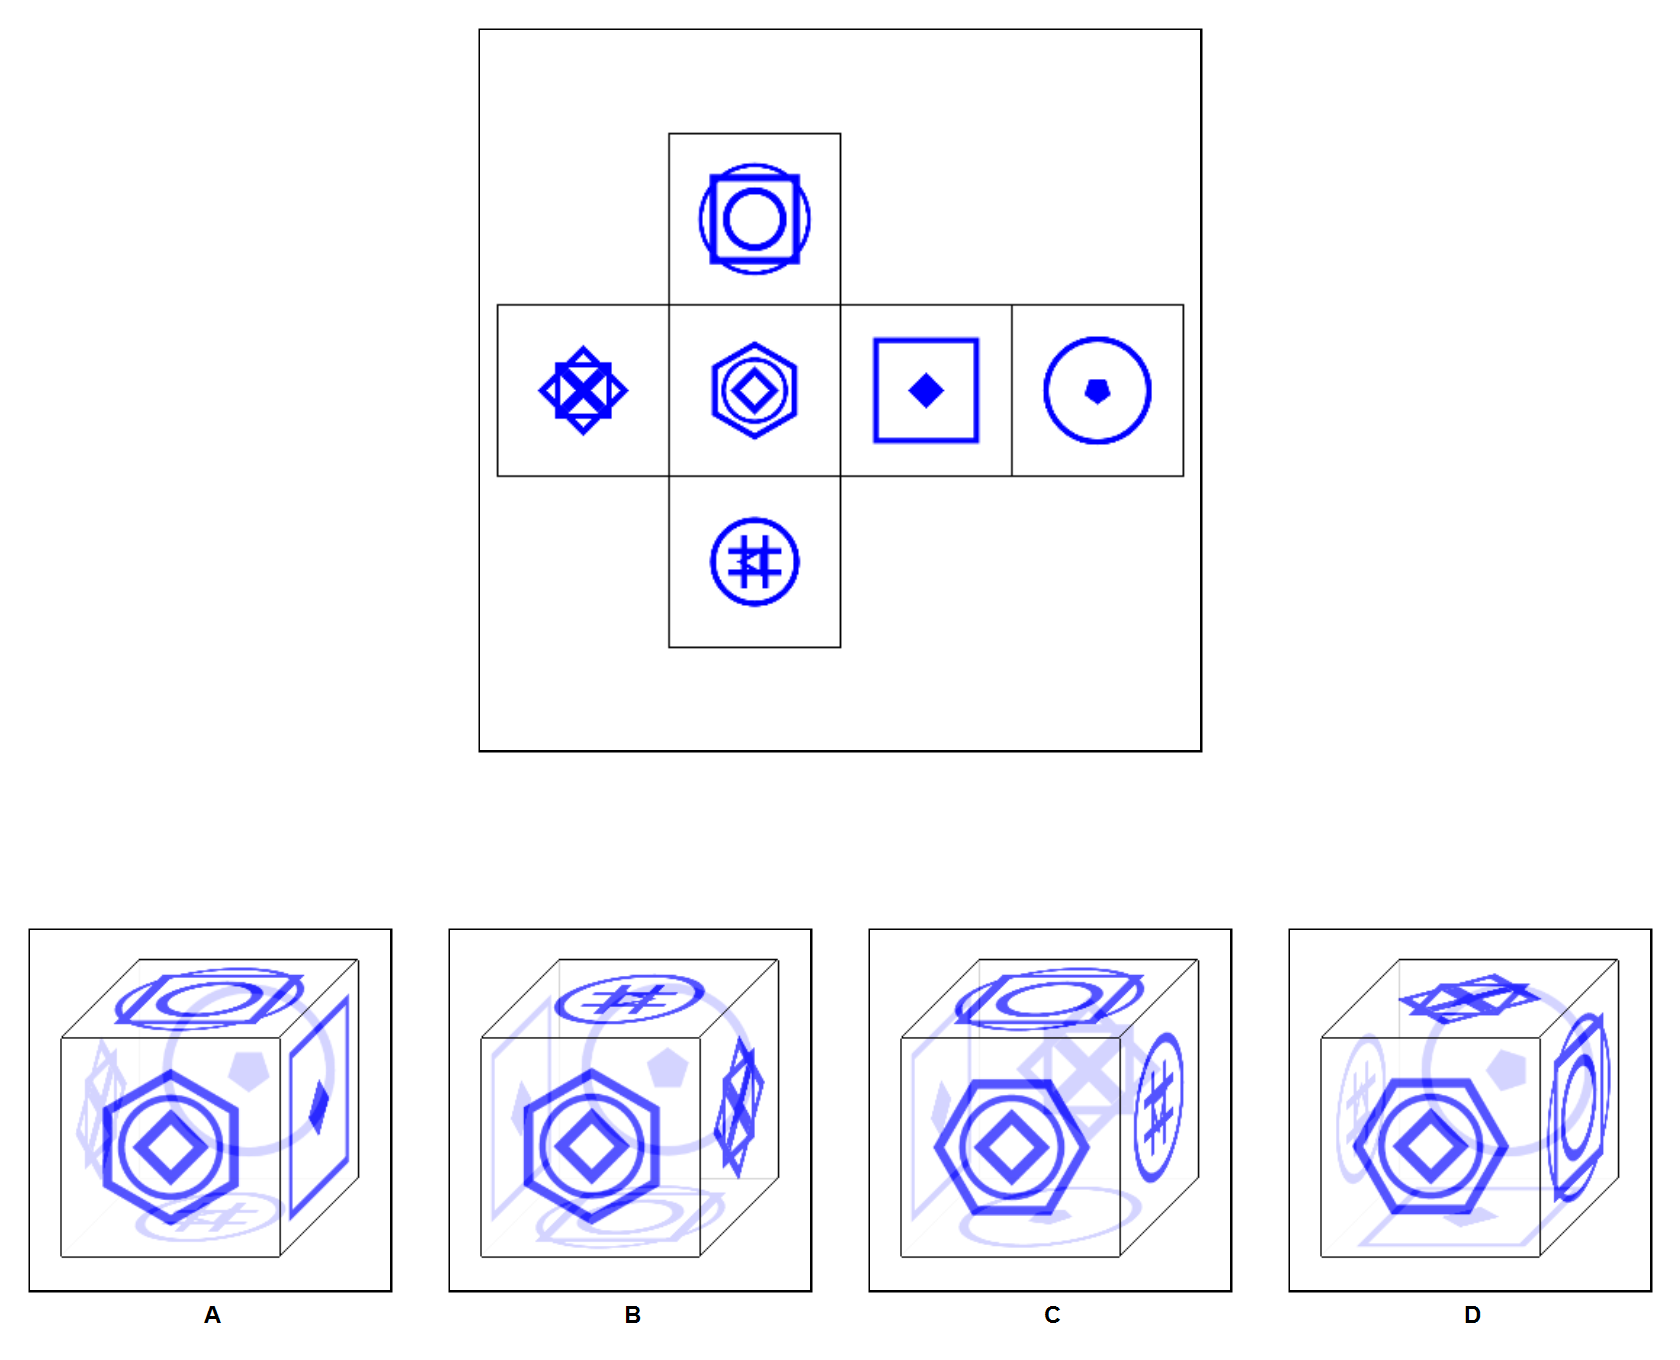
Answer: C